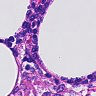
Metastatic tissue present: no